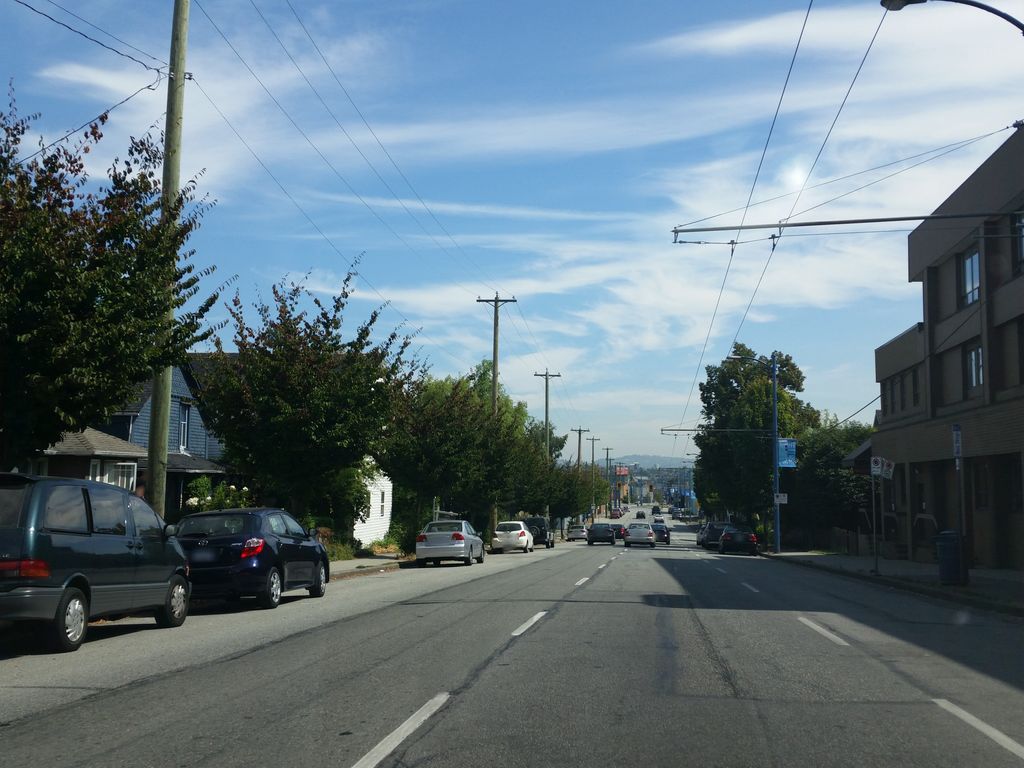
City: vancouver